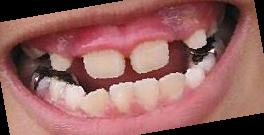
Condition: hypodontia